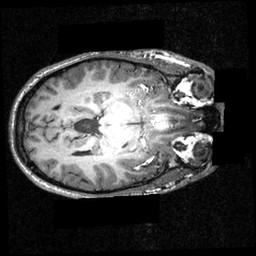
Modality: T1w
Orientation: axial
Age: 25
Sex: male
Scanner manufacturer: siemens
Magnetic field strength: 3.951 T
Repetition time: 1.5 s
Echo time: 0.00335 s